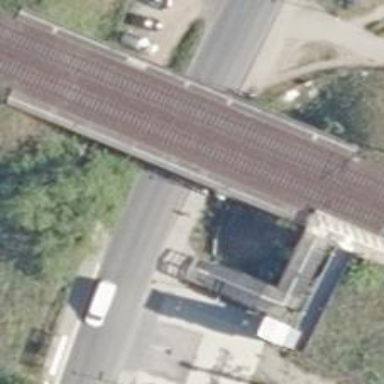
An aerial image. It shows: Bridge over electrified railway with contact lines.